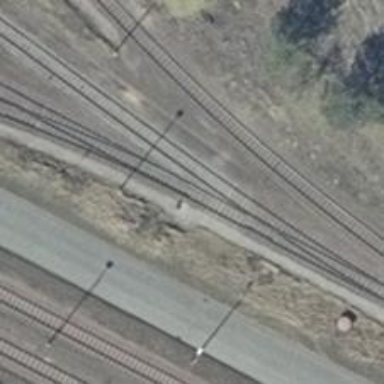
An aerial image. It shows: Railway switch.